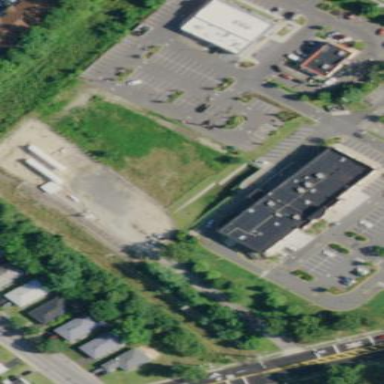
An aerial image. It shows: Retail building.